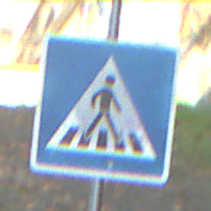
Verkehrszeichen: FussgaengerueberwegLinks
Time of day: Midday
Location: Outdoor (Urban)
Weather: Clear
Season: NotSpecified
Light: Natural